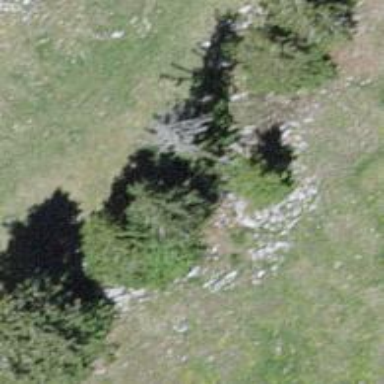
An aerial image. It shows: Needle-leaved tree in nature.